Question: How do I change the color of this typing indicator? (See image) I am using storyboard in Xcode and can't seem to figure out where I can change the indicator to black.

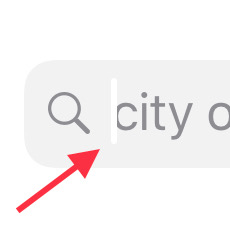
Answer: Try 'yourSearchBar.tintColor = .black' or whatever color you want to make it.
Apple's website has useful documentation. If you look <URL>, you'll find documentation about the object you're working on, which I believe is a UISearchBar.
The vars listed under "Display Attributes" are things about a UISearchBar that you can manipulate.
In this case, we're looking at the 'tintColor', which the documentation says applies to key elements of the search bar.